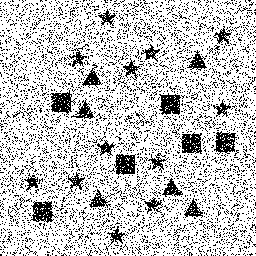
Squares: 6
Triangles: 6
Stars: 12
Total shapes: 24